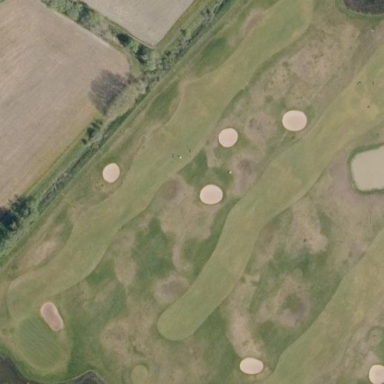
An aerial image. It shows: Golf fairway surrounded by grass.